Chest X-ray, PA view. Patient: 23 years old, sex F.
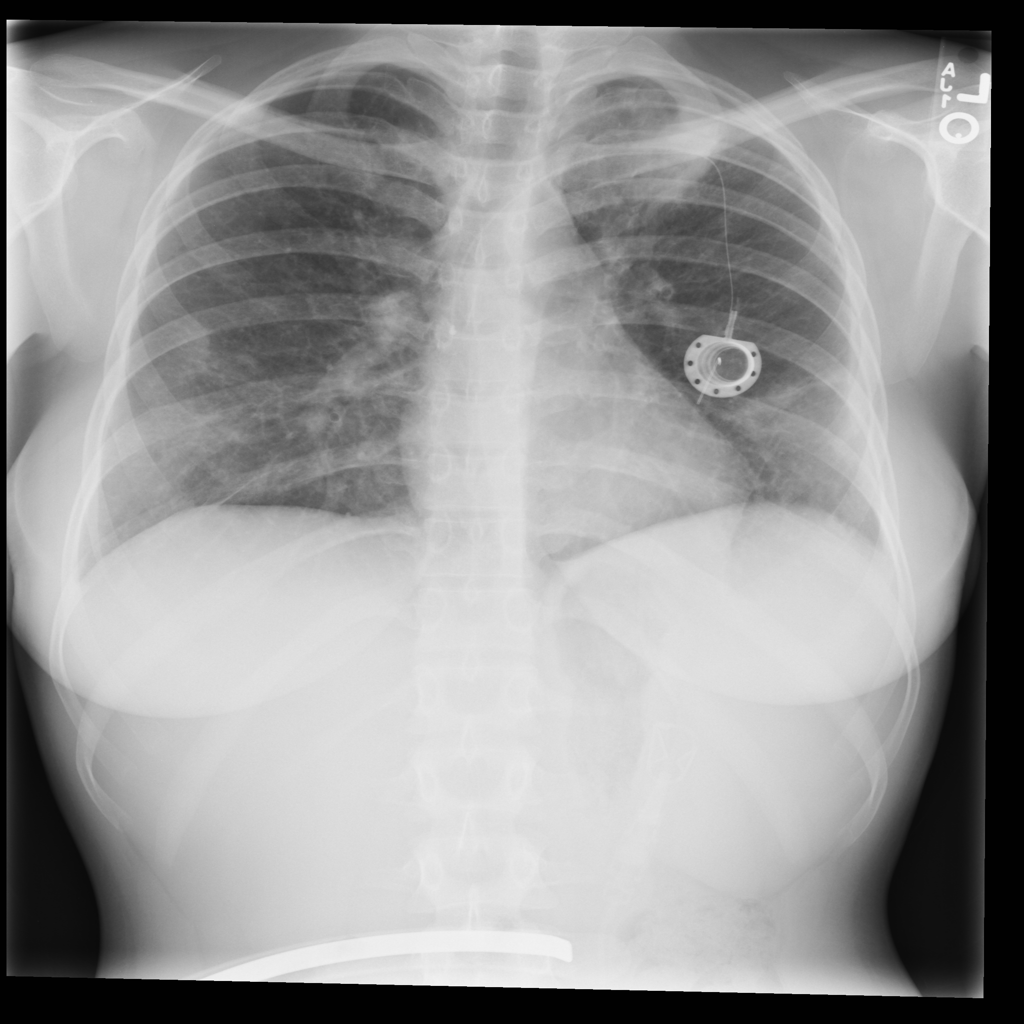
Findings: No Finding